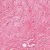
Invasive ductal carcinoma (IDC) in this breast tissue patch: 0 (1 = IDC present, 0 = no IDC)